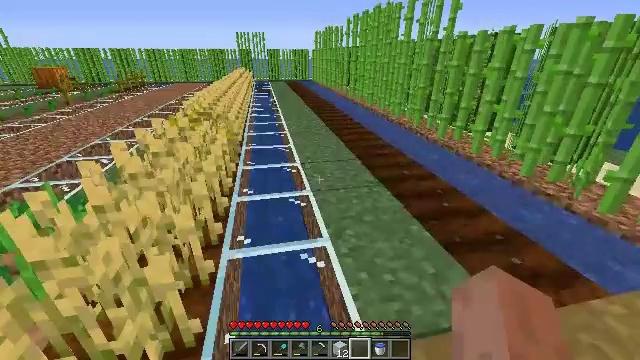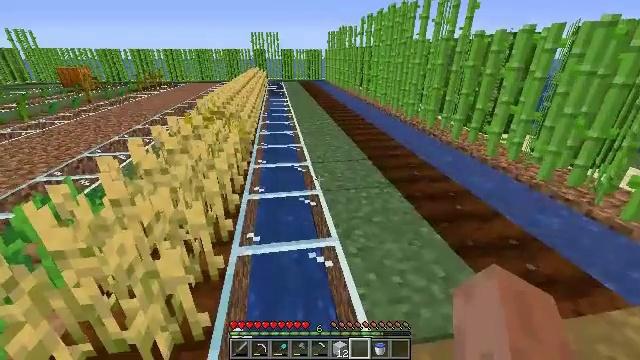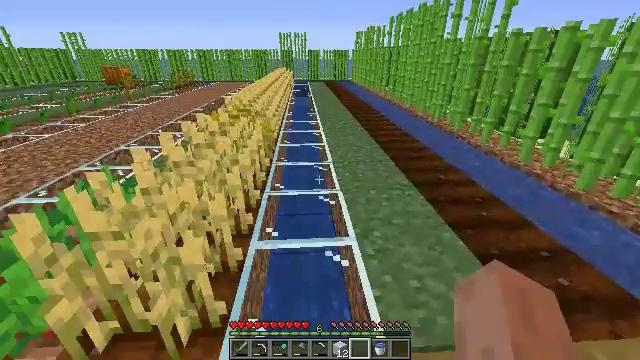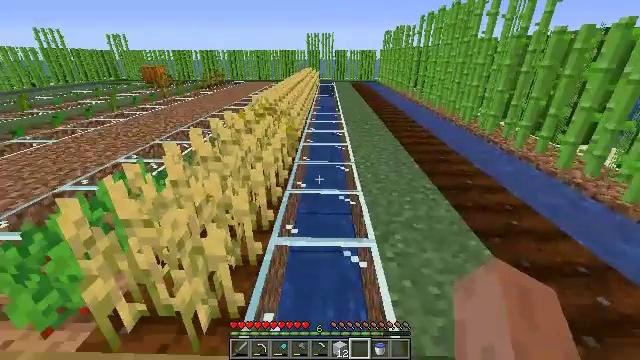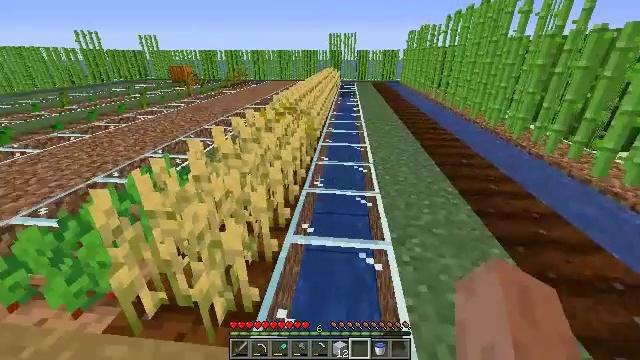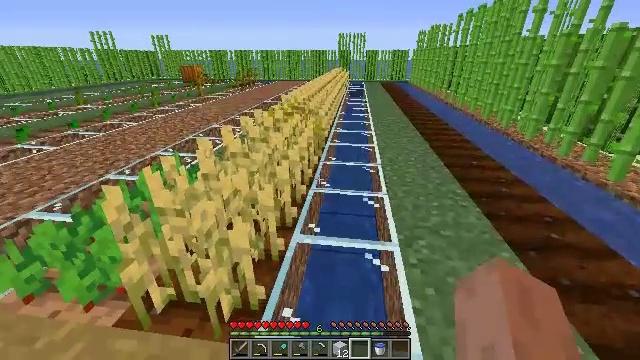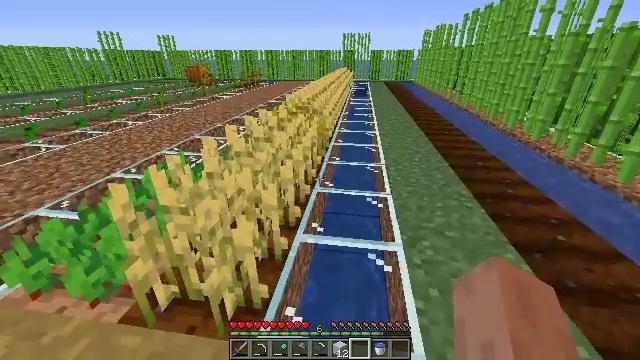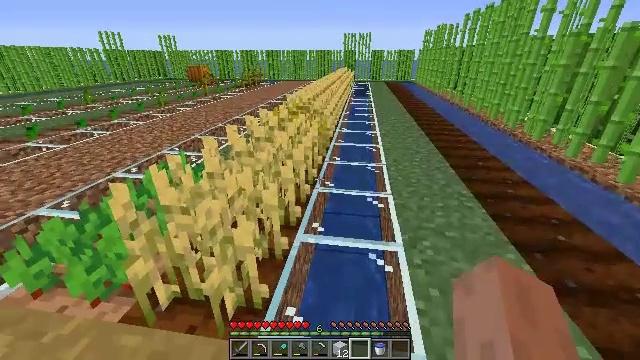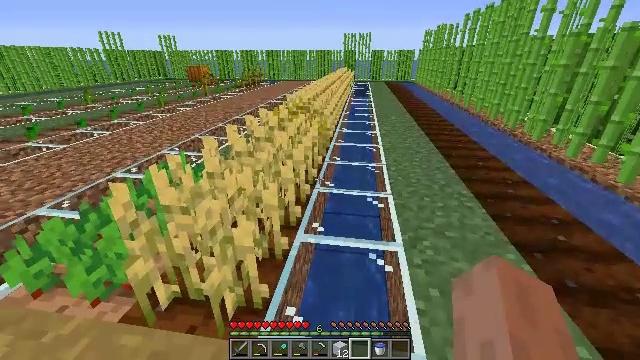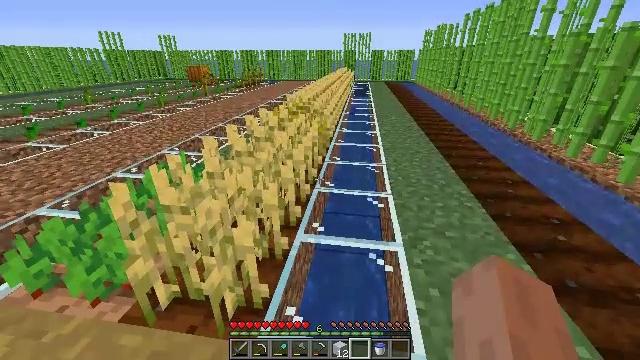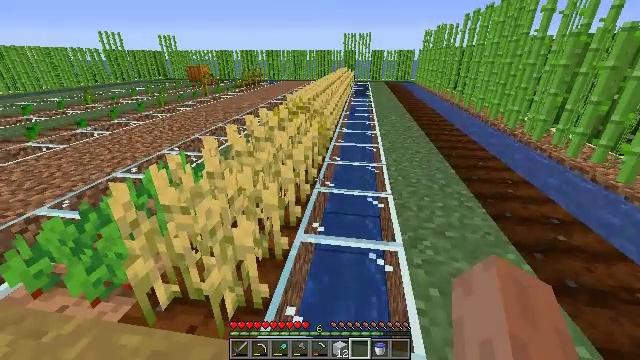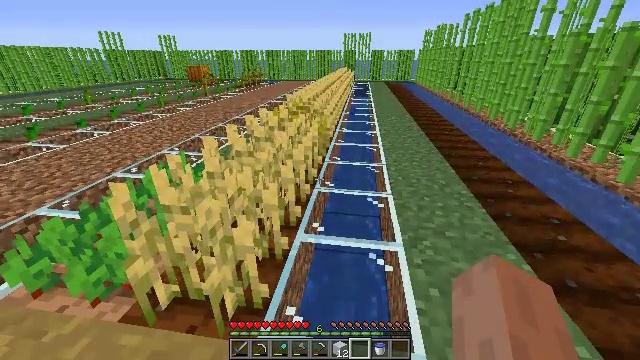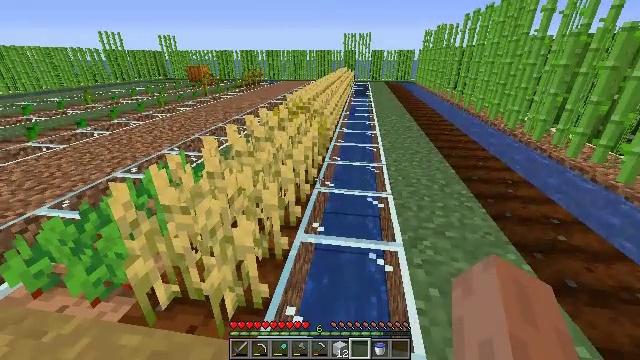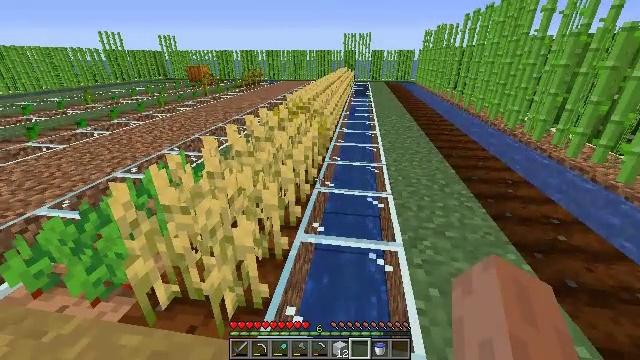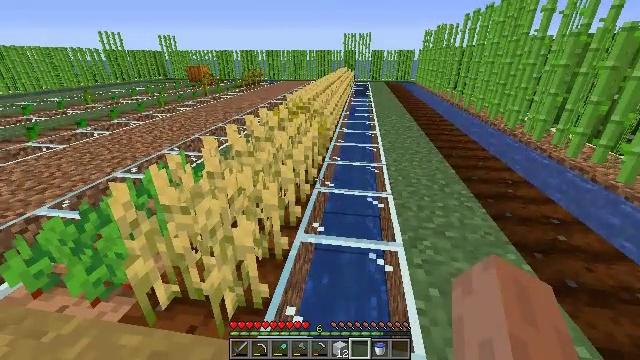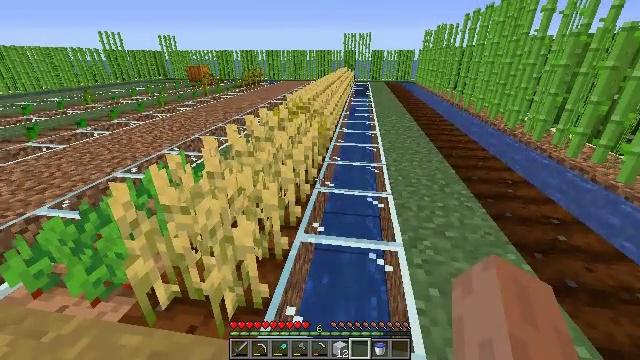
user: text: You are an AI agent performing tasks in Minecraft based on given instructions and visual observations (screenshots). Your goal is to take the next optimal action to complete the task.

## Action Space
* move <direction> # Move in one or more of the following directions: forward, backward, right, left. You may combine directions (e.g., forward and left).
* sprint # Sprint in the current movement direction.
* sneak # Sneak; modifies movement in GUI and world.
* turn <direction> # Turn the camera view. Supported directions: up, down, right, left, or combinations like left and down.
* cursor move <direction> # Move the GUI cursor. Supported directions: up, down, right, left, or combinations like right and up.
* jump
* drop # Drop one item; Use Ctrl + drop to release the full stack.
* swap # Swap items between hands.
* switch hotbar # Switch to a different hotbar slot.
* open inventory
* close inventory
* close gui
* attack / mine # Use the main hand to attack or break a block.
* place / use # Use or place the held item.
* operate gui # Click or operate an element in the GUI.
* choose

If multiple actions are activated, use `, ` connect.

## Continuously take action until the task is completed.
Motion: motion action
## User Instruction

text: drop white concrete
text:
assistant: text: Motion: turn left
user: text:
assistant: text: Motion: turn left
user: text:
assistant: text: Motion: turn left
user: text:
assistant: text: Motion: turn left
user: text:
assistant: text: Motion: turn left
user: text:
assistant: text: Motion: no_op
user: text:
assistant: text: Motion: no_op
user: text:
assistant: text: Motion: no_op
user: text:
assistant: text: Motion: no_op
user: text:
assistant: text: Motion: no_op
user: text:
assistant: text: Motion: no_op
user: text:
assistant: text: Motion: no_op
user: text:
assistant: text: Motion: no_op
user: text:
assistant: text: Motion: no_op
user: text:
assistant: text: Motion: no_op
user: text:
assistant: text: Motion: move left
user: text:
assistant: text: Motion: move left
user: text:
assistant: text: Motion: move left, turn left and up
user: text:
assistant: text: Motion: move left, turn left and up
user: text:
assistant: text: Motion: move left, turn left and up
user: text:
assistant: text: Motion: move left, turn left
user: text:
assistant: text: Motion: move forward and move left
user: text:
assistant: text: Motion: move forward and move left
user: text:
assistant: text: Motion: move forward and move left
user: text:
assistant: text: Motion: move forward and move left
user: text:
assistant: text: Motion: move forward and move left
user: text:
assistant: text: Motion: move forward and move left
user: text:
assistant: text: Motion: move forward and move left
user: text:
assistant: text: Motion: move forward and move left
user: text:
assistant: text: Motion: move forward and move left